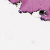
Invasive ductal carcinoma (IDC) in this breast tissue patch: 0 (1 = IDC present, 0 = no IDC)